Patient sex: F
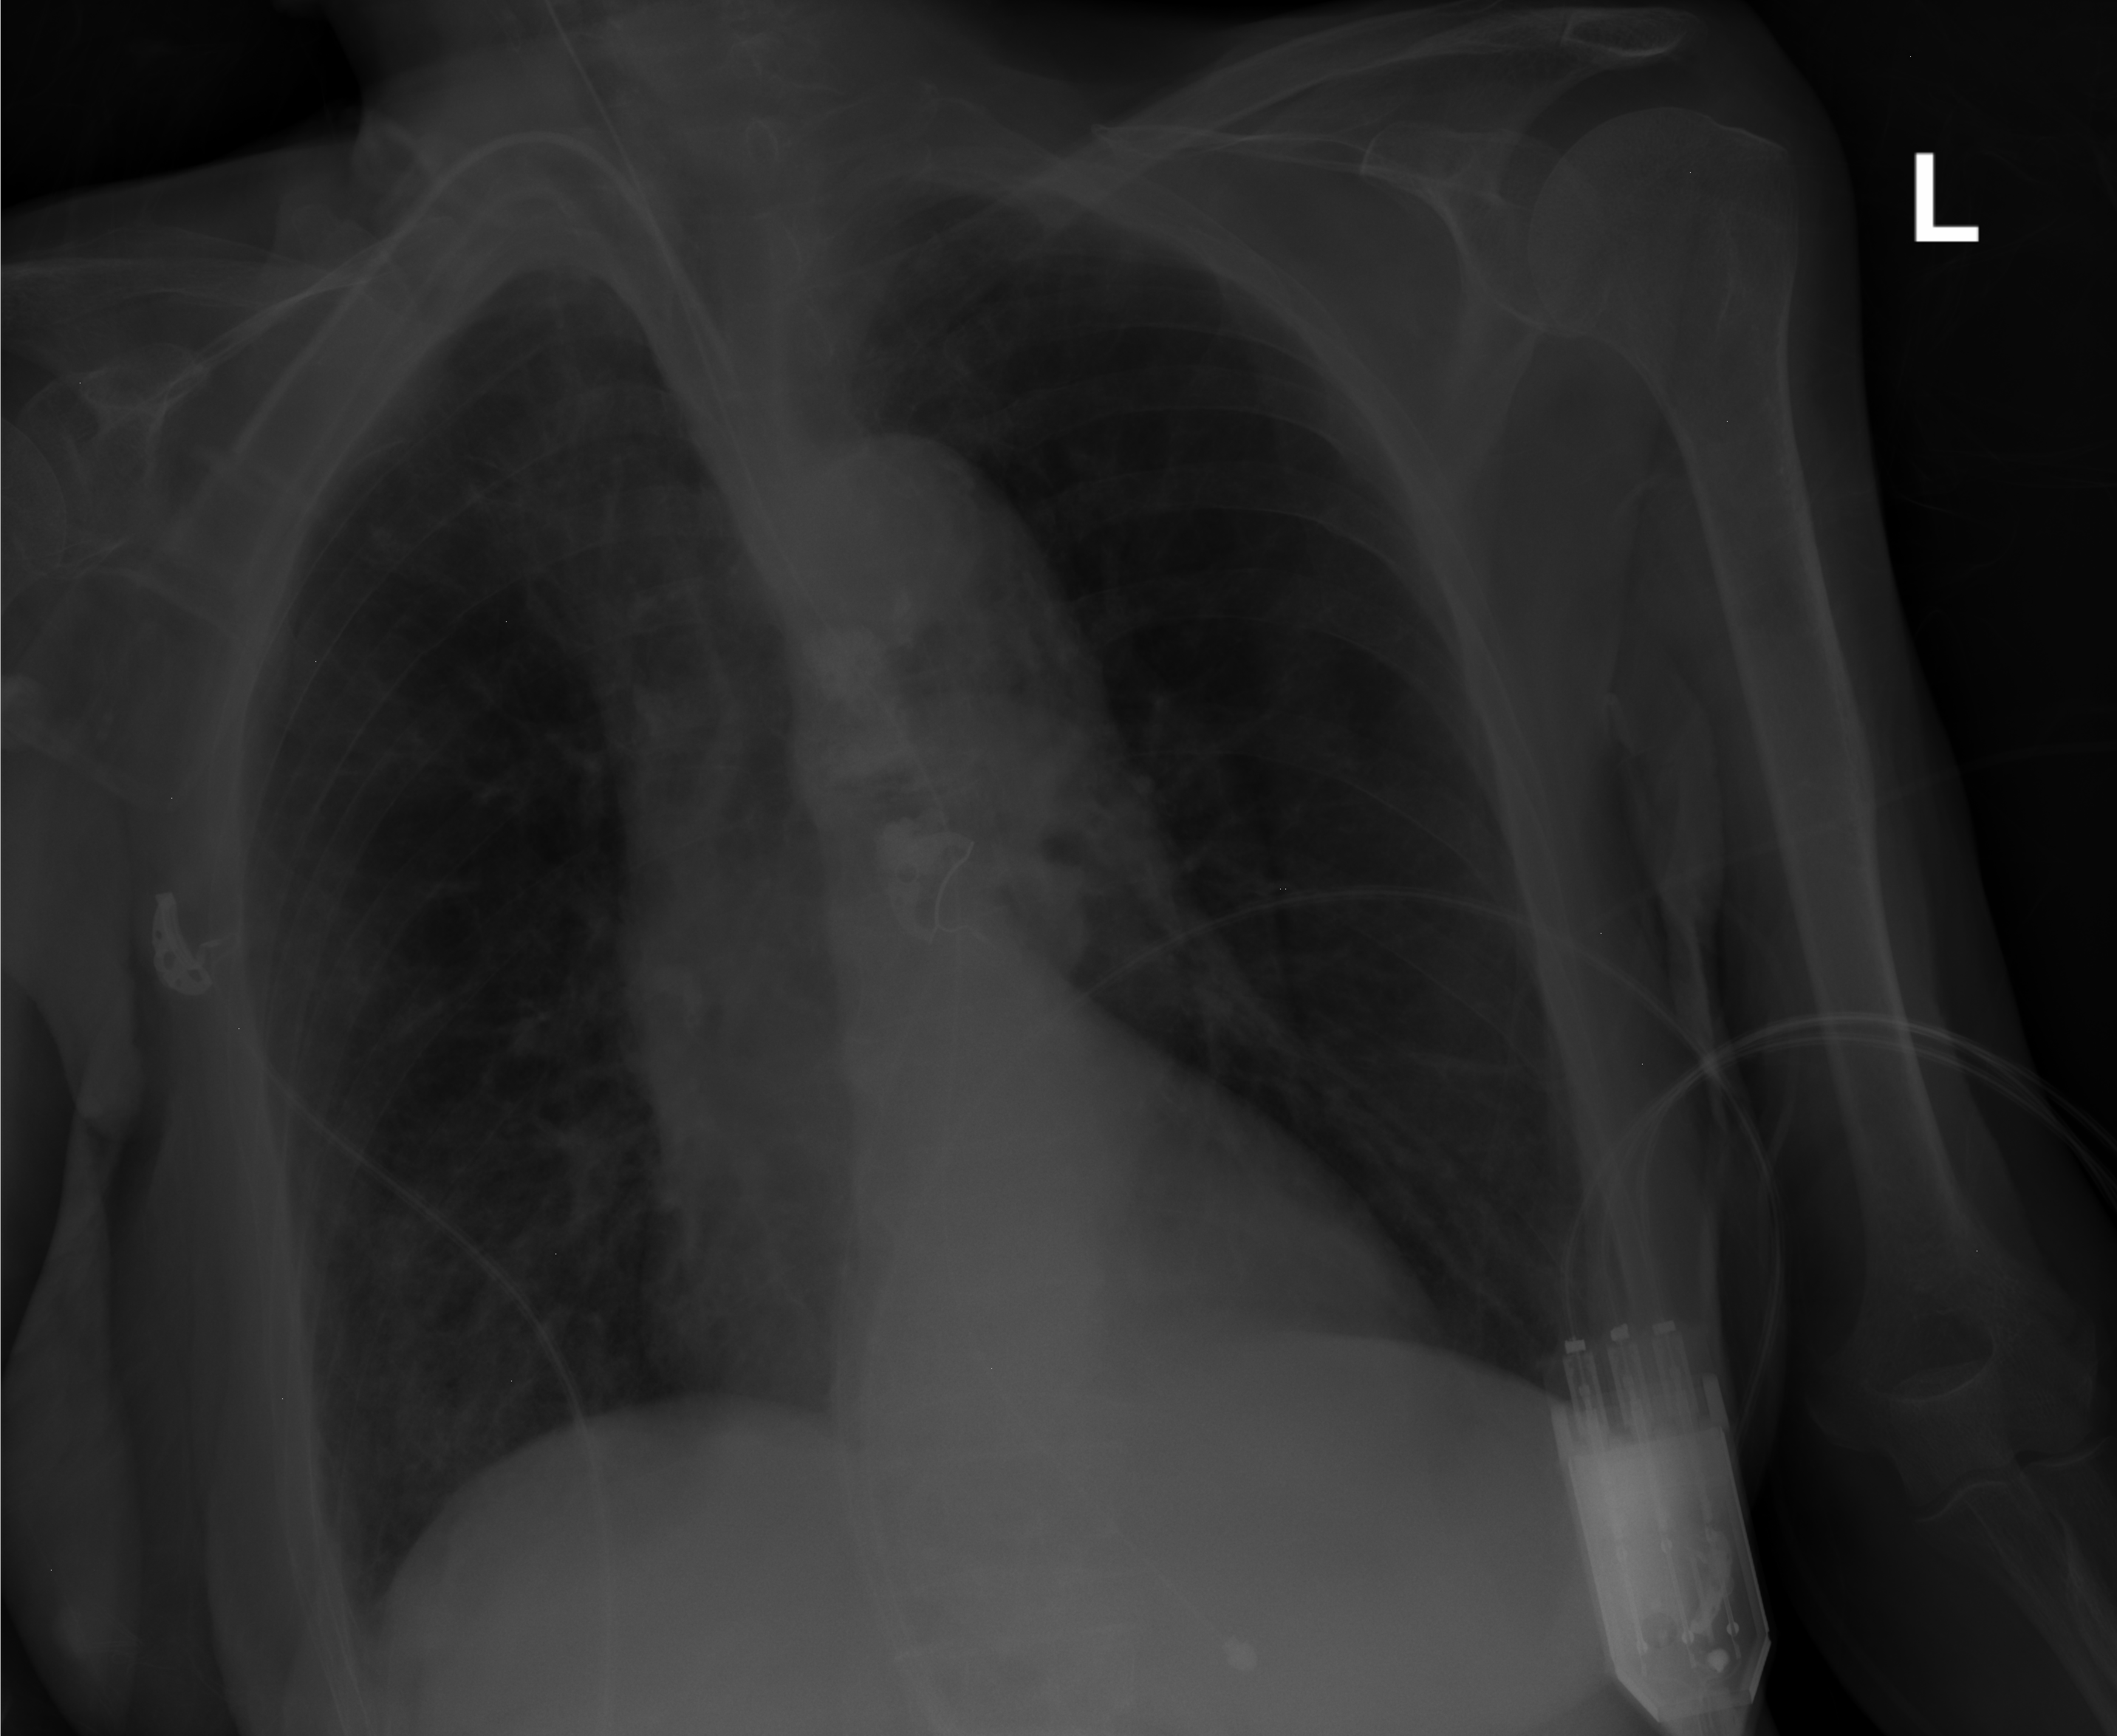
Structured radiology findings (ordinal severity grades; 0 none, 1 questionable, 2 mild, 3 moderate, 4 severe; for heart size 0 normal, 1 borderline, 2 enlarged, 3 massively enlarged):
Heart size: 0
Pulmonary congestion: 0
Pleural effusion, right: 0
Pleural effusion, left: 0
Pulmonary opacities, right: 2
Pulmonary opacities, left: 0
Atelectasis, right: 0
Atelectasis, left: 0